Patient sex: M
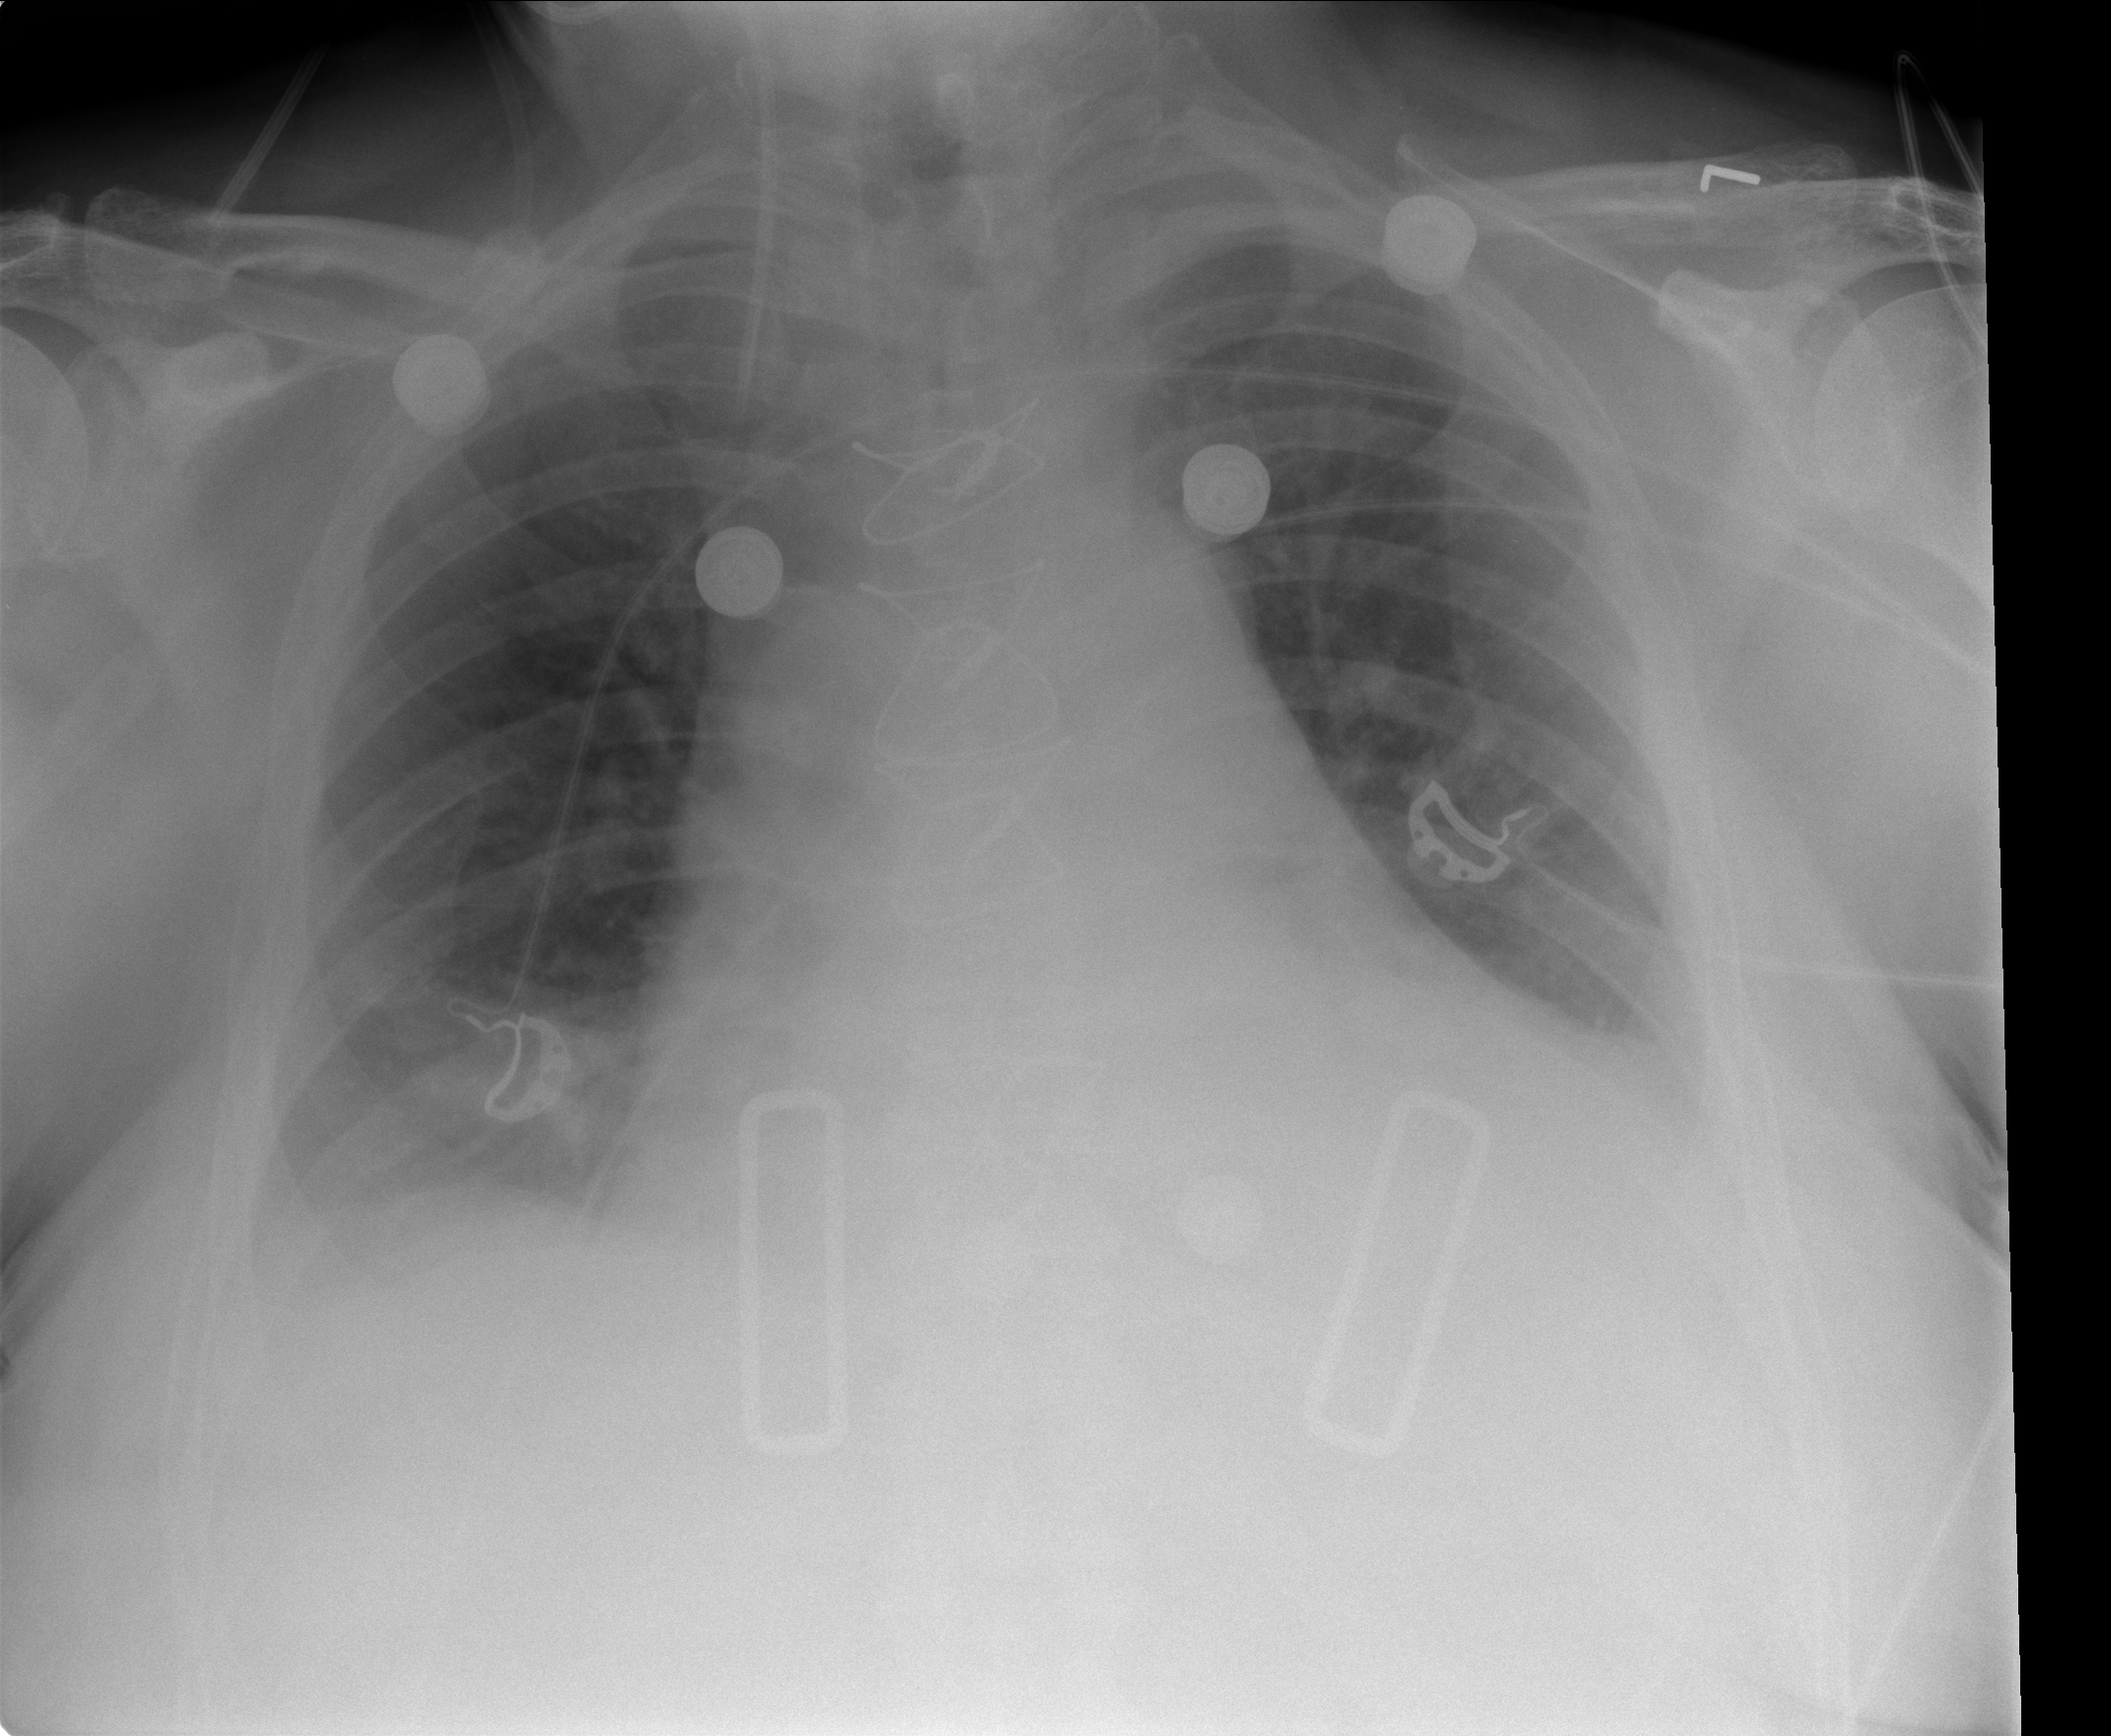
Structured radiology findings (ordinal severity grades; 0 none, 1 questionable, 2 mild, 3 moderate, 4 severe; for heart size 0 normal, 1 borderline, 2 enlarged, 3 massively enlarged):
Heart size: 2
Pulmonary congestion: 0
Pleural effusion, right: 2
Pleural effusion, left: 2
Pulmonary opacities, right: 0
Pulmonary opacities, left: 0
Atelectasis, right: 2
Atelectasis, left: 2